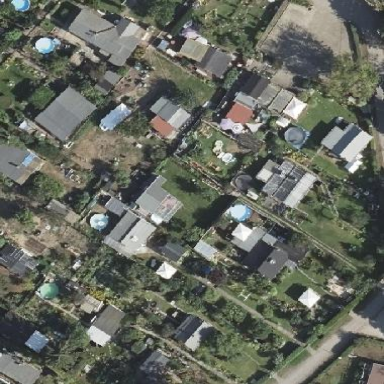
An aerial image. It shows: Plot within allotments.